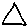
Label: triangle